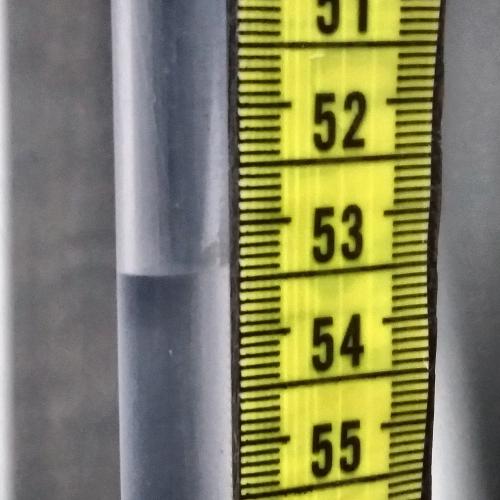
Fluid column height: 53.4 cm